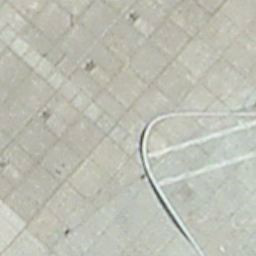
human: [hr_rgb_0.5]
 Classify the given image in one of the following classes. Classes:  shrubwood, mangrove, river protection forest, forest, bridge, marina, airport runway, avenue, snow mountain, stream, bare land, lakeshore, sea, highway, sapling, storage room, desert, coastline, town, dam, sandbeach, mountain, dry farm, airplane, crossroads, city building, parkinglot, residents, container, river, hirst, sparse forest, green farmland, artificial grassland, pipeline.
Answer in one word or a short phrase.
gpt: airport runway